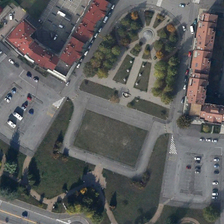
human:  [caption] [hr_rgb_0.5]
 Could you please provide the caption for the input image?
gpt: they are red buildings, gray roads, many color cars, green trees and grassland .

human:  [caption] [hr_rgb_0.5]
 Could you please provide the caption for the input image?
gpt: they are red buildings, gray roads, many color cars, green trees and grassland .

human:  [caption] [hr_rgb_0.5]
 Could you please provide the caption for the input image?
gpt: there are many buildings, roads, cars, trees and grassland .

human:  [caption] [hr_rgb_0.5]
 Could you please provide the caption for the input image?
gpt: there are many buildings, roads, cars, trees and grassland .

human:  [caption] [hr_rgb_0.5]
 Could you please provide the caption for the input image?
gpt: there are many buildings, roads, cars, trees and grassland .